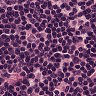
Metastatic tissue present: no